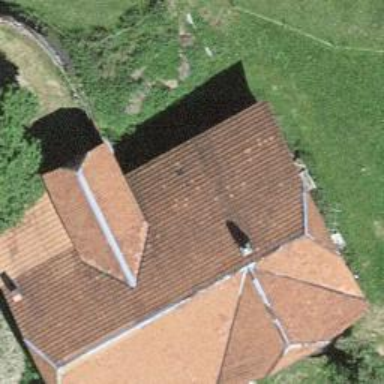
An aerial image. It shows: Farm building.